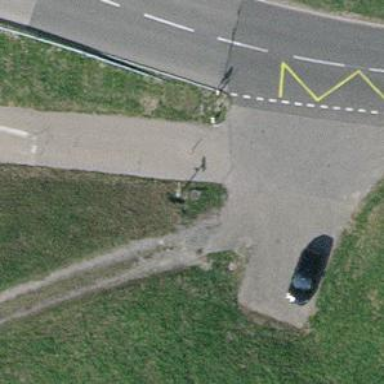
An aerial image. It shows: Bollard barrier.